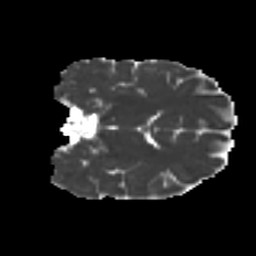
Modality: MD
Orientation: coronal
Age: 37
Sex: female
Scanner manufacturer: ge
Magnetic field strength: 3 T
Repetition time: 7.8 s
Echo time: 0.0606 s